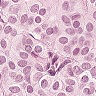
Metastatic tissue present: yes